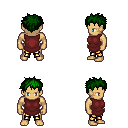
a pixel art fantasy rpg character, male body template, human, tanned skin, maroon tunic, gold greaves, green bedhead hairstyle, four views (front, back, left, right), 2x2 character sprite sheet, small pixel art, hard edges, no anti-aliasing